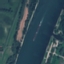
Land use / land cover class: River